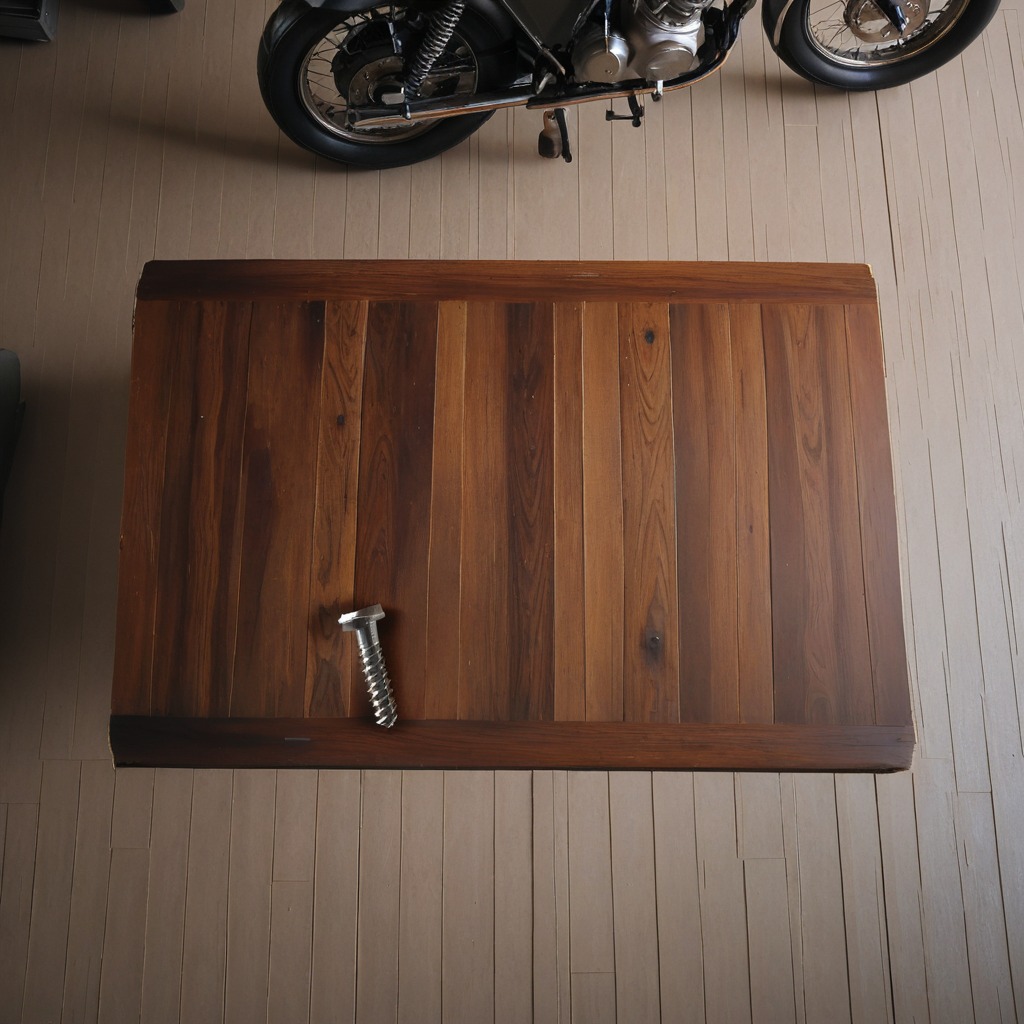
A metal screw lying on an oil-spilled wooden table in a vintage motorcycle garage.